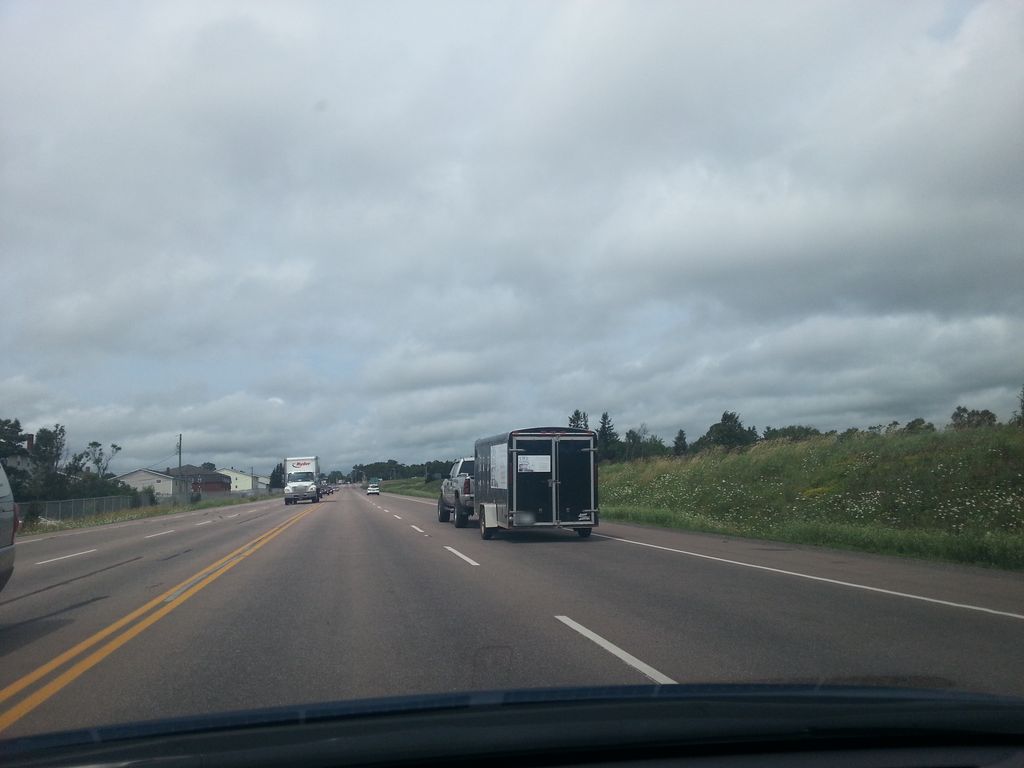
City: charlottetown